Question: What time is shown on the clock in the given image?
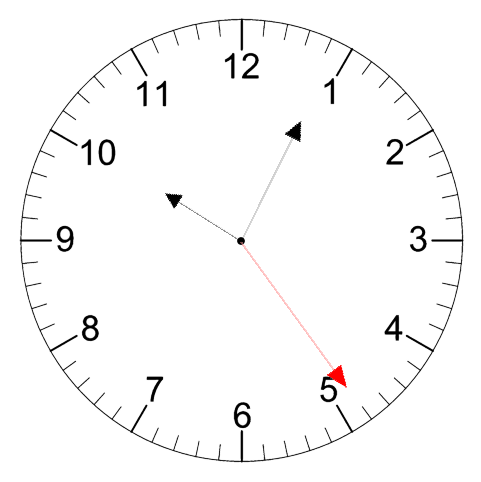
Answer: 10:04:24